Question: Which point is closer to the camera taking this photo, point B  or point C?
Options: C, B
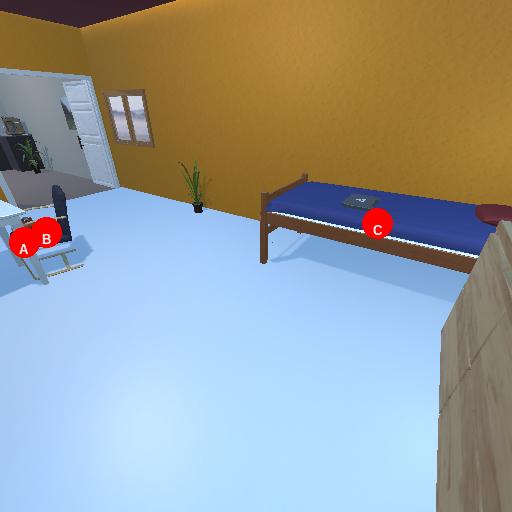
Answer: C